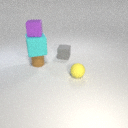
large cyan rubber cube above small brown rubber cylinder